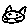
Label: cat